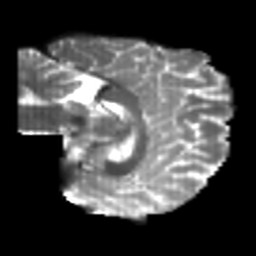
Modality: T2w
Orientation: sagittal
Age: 25
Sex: female
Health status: healthy
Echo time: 0.074 s